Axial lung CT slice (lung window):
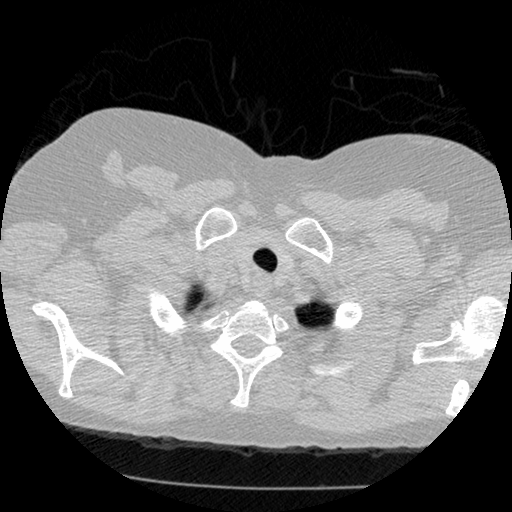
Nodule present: no